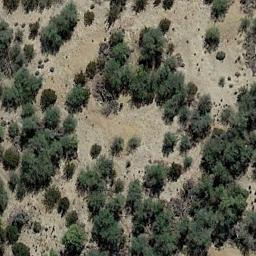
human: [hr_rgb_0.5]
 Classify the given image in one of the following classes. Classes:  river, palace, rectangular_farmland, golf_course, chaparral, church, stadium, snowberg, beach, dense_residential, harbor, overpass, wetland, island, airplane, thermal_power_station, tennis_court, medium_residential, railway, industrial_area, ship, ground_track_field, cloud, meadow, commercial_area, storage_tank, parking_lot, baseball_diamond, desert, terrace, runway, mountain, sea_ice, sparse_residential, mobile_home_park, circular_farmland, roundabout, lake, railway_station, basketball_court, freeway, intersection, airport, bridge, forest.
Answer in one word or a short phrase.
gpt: chaparral